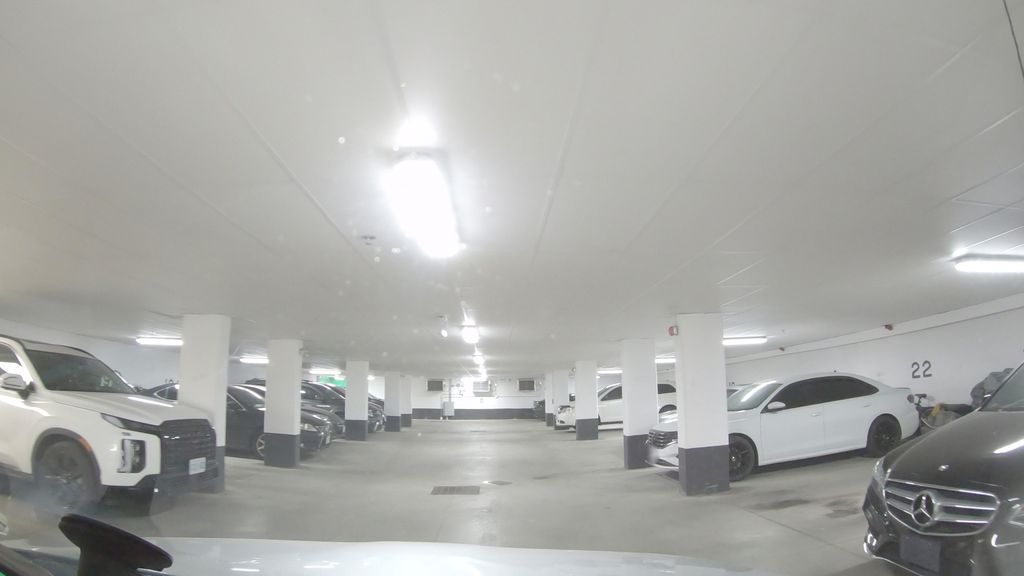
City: toronto